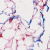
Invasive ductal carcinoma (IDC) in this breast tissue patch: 0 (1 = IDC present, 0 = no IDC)